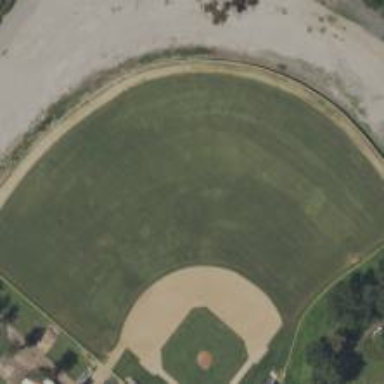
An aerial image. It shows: Grassy baseball pitch for leisure sports.